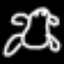
Label: frog